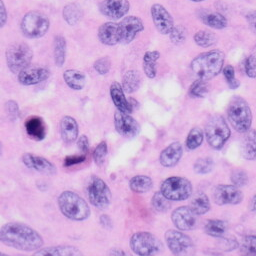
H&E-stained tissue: Skin